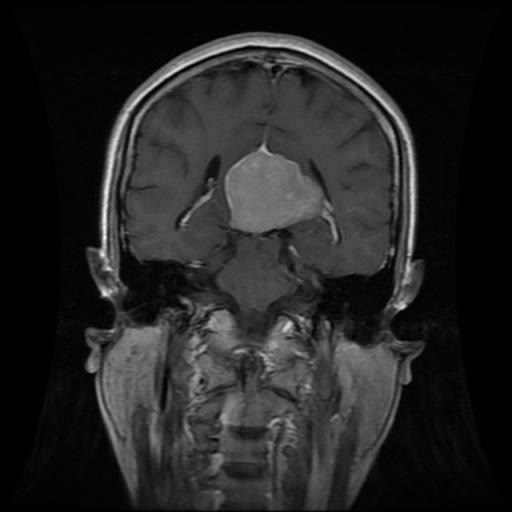
Label: meningioma